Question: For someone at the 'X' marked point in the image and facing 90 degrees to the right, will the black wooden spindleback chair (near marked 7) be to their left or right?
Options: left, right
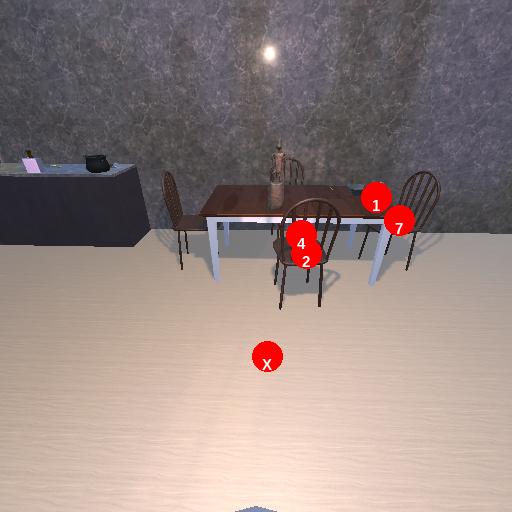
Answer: left